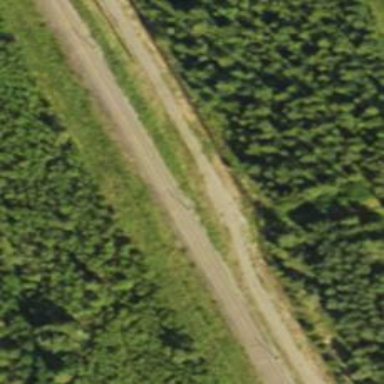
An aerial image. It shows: Track with grade2 tracktype.